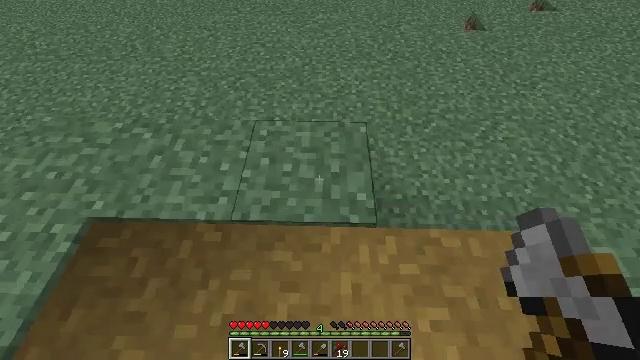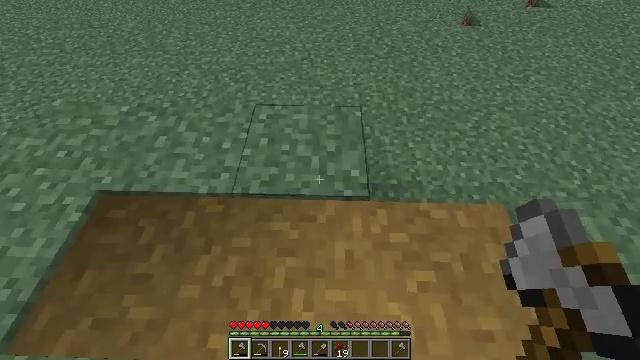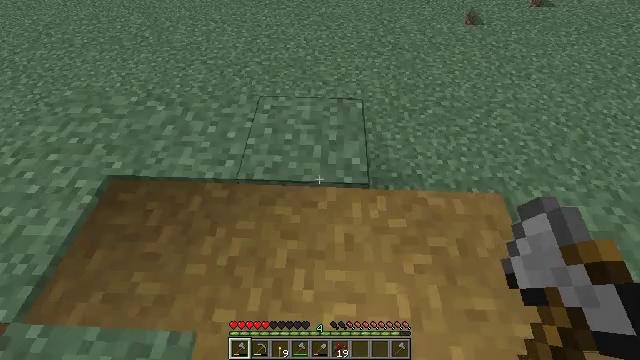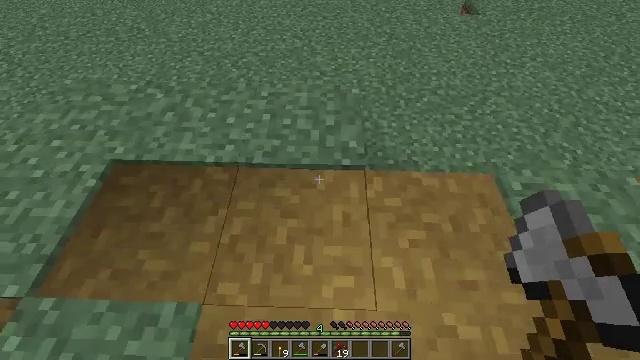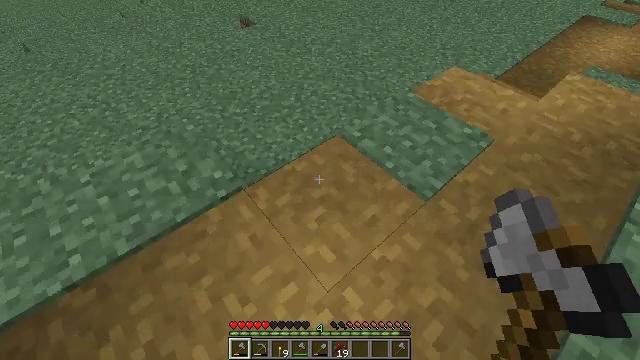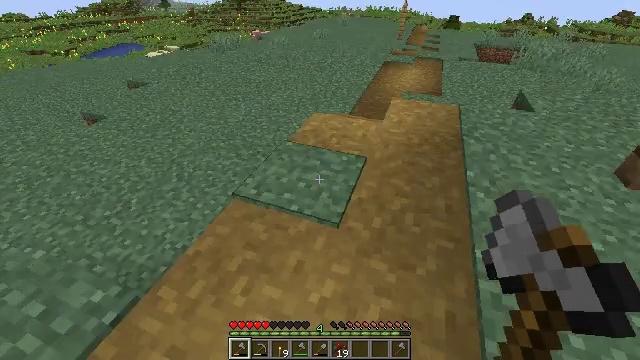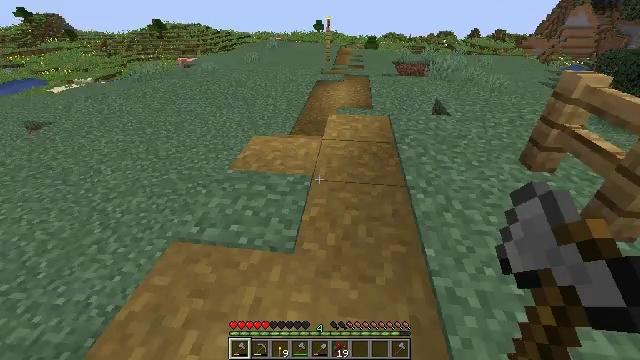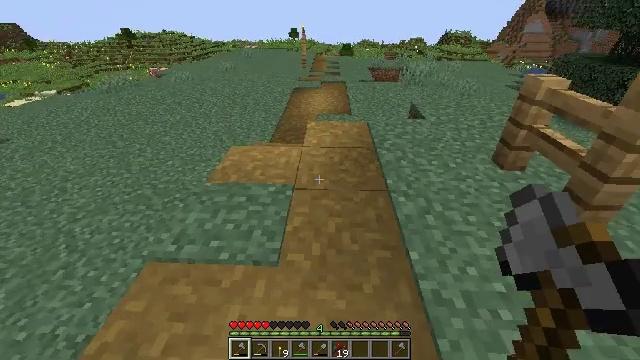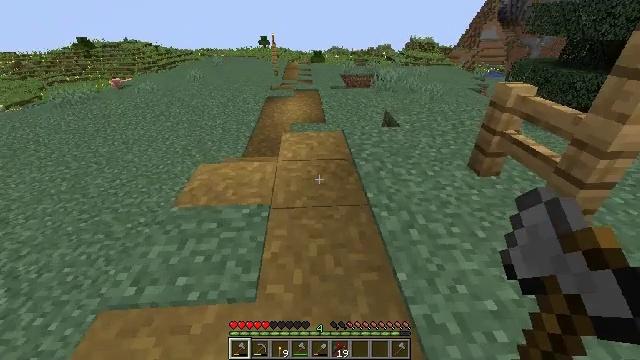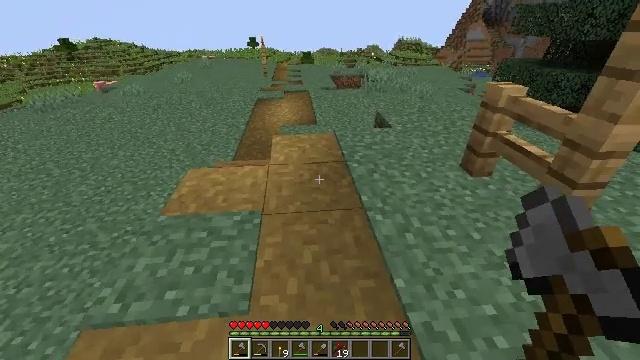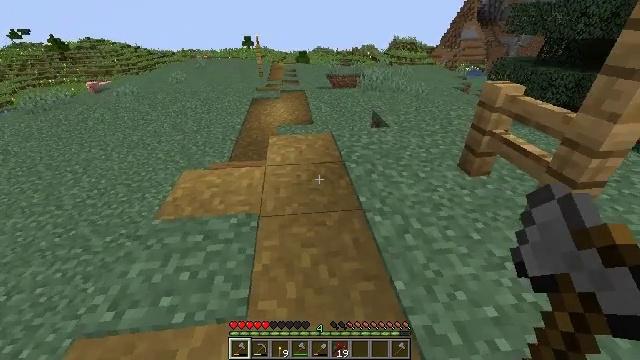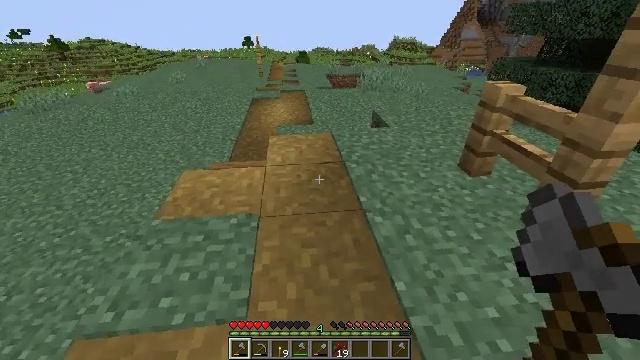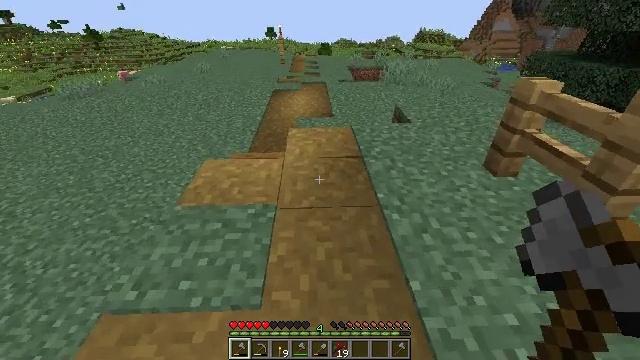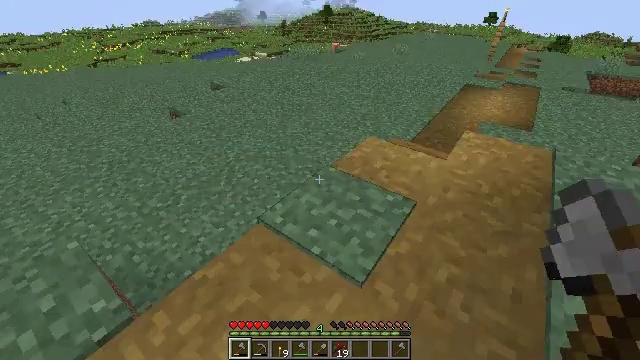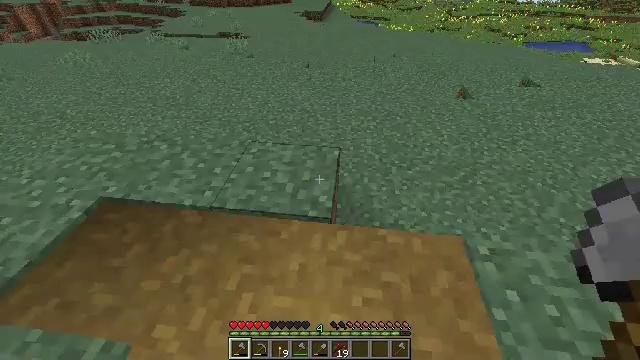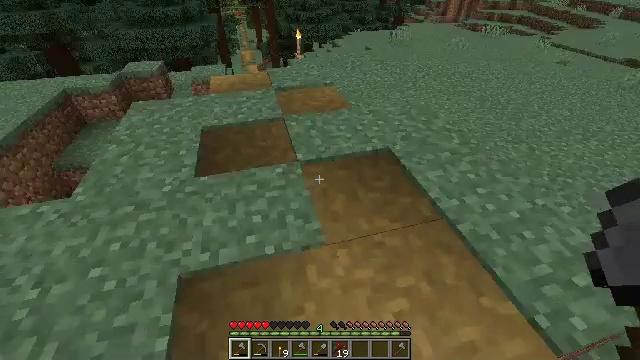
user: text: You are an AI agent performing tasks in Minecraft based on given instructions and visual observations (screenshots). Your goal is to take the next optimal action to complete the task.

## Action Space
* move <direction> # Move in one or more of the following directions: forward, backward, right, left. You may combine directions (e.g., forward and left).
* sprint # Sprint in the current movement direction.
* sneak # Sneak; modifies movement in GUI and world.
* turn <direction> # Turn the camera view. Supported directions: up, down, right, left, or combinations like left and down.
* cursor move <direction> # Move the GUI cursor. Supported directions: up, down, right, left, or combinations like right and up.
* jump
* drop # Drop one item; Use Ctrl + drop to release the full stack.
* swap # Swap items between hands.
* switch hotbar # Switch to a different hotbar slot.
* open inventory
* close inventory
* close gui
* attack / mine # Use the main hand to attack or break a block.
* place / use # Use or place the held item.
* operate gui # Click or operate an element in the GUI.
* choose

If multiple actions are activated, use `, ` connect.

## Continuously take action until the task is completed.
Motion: motion action
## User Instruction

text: Collect sunflower from the field.
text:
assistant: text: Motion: move back
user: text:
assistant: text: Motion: no_op
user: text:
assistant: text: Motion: turn down
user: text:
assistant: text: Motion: turn right and up
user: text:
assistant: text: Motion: turn right and up
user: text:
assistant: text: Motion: move forward, turn right and up
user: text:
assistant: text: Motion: move forward, turn right and up
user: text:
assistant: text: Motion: turn right and up
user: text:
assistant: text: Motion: turn right
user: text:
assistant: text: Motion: no_op
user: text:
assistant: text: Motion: no_op
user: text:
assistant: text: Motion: turn left and down
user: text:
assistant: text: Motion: turn left and down
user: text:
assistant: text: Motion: turn left and down
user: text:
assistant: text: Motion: turn left
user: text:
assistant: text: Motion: turn left and up
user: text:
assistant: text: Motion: no_op
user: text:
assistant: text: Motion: turn right
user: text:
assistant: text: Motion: no_op
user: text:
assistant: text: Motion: no_op
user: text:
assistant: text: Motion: turn left
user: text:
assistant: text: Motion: turn left
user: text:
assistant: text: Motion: move forward
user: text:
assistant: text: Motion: move forward
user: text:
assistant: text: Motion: move forward
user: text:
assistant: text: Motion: move forward
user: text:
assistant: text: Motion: no_op
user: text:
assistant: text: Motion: no_op
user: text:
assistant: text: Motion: no_op
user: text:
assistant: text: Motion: no_op